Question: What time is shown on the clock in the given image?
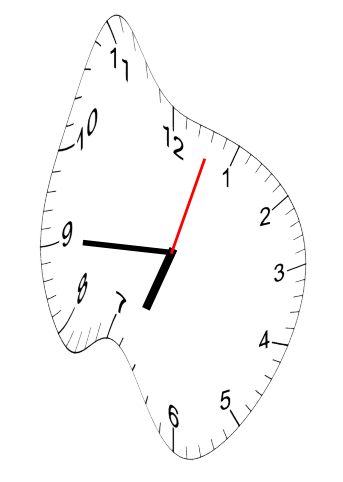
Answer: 06:45:03